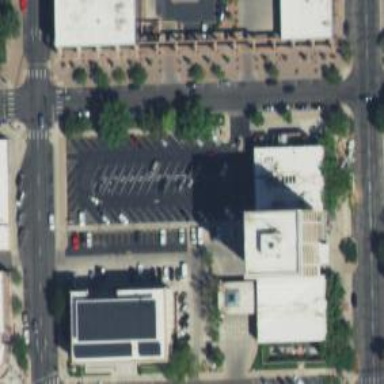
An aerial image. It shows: Parking space is available.